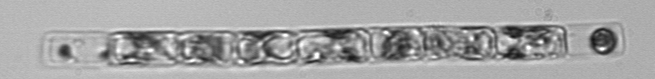
Label: Guinardia_delicatula_TAG_internal_parasite